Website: walmart
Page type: receipt
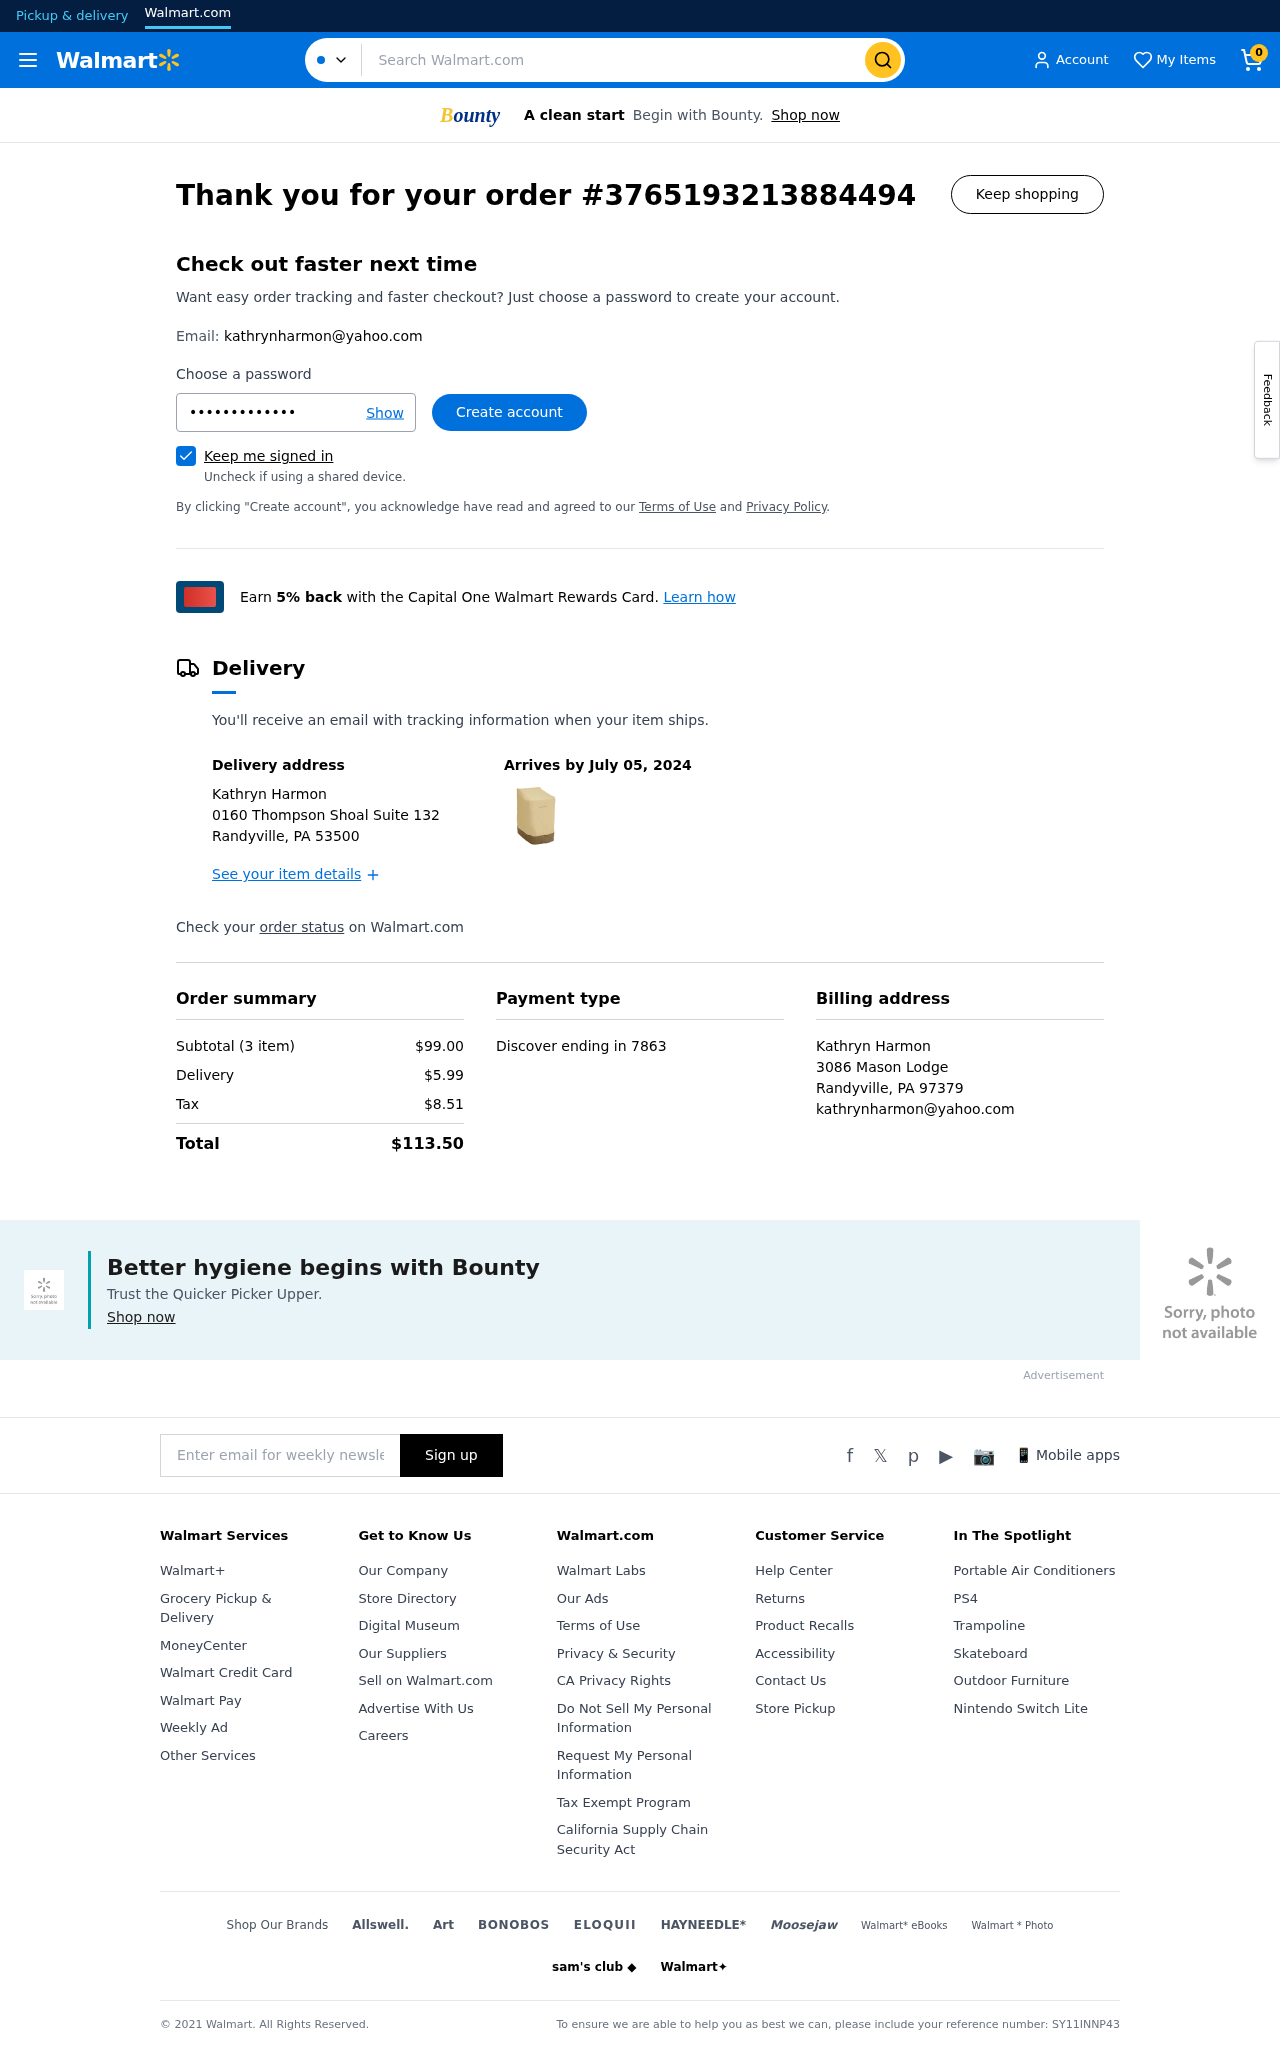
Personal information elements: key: PII_CARD_LAST4
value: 7863
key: PII_CARD_TYPE
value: Discover
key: PII_CITY_STATE_ZIP
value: Randyville, PA 53500
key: PII_CITY_STATE_ZIP2
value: Randyville, PA 97379
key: PII_EMAIL
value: kathrynharmon@yahoo.com
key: PII_EMAIL2
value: kathrynharmon@yahoo.com
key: PII_FULLNAME
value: Kathryn Harmon
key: PII_FULLNAME2
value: Kathryn Harmon
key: PII_STREET
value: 0160 Thompson Shoal Suite 132
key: PII_STREET2
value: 3086 Mason Lodge
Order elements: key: ORDER_NUM_ITEMS
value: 0
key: ORDER_ID
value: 3765193213884494
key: ORDER_DELIVERY_DATE
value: July 05, 2024
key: ORDER_NUM_ITEMS
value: Subtotal (3 item)
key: ORDER_SUBTOTAL
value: $99.00
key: ORDER_SHIPPING_COST
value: $5.99
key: ORDER_TAX
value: $8.51
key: ORDER_TOTAL
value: $113.50
Search elements: key: HEADER_SEARCH
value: Search Walmart.com